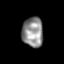
Tissue: skin
Cell type: Epithelial cells
Senescence score: 0.2623
Nuclear area (px): 617
Mean DAPI intensity: 143.598